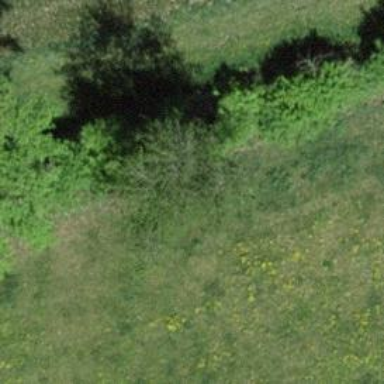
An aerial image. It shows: Hedge acting as barrier.